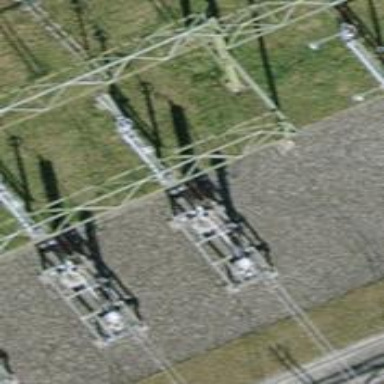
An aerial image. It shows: Insulator used in power equipment.